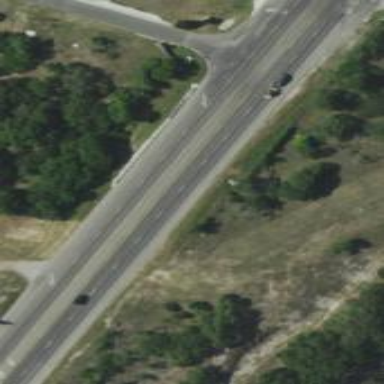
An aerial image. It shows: Primary highway.